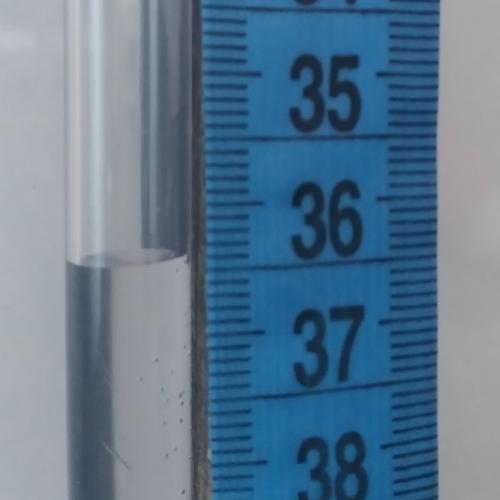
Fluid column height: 36.4 cm